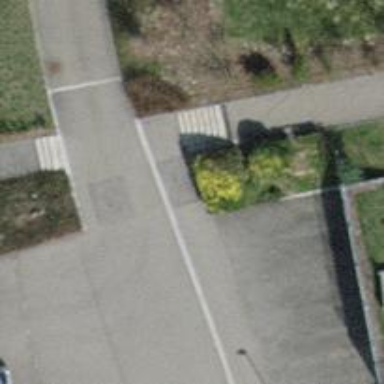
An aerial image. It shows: Road with steps.